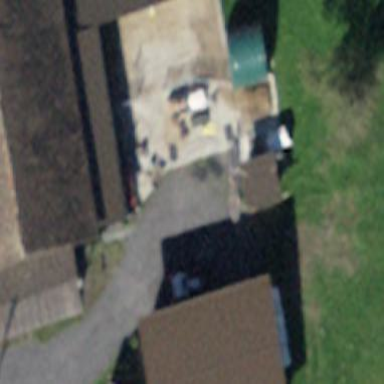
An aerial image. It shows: Farm auxiliary building.